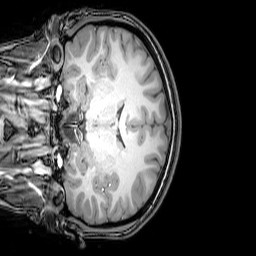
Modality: T1w
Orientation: coronal
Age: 20
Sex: female
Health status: healthy
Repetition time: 0.081 s
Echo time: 0.037 s